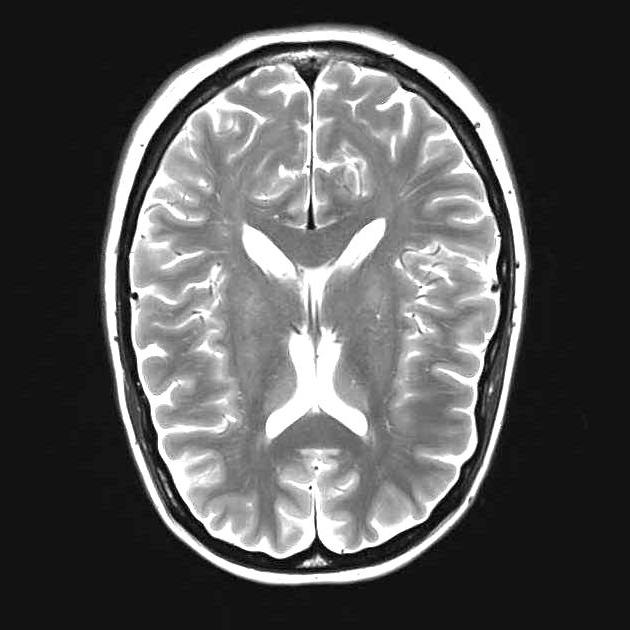
Label: notumor